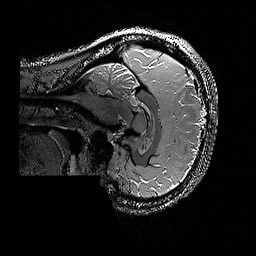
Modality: T2w
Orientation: sagittal
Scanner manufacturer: siemens
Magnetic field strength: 3 T
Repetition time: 3.2 s
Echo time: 0.428 s